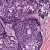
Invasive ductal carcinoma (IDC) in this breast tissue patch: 0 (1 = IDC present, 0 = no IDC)